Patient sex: F
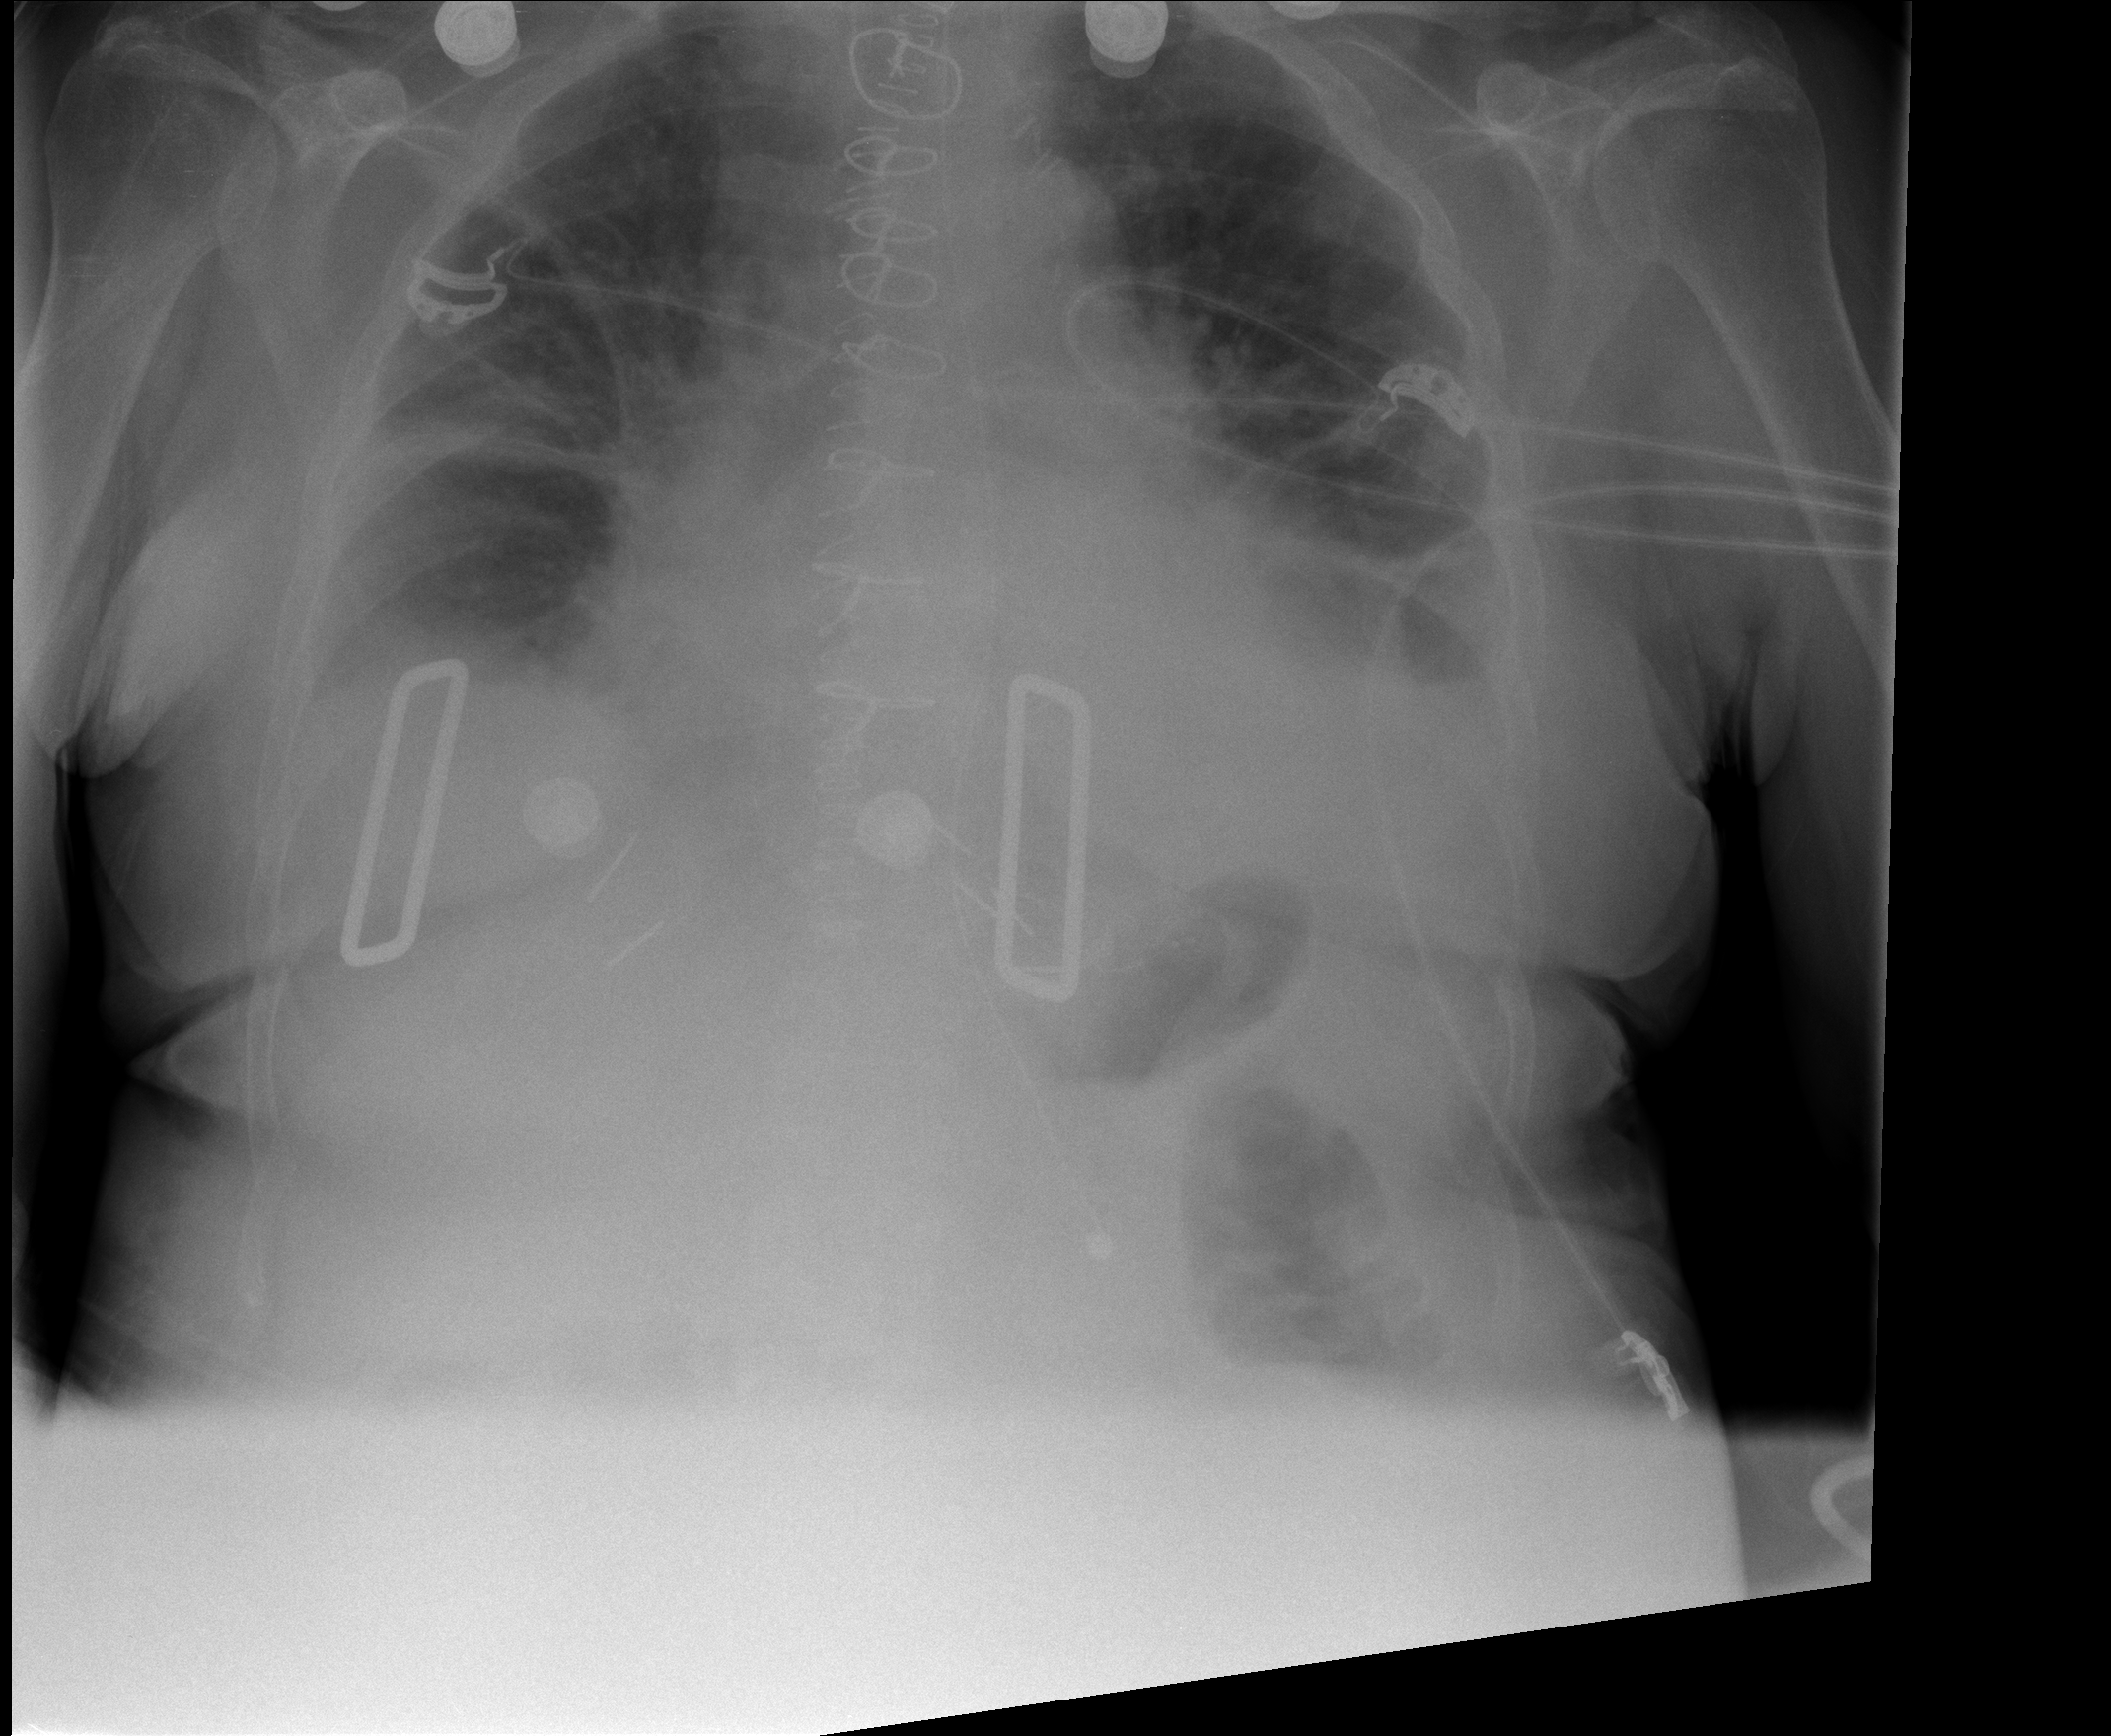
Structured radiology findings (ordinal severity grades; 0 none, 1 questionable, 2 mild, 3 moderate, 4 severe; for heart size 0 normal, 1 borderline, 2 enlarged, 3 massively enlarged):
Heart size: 2
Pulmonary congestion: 2
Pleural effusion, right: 2
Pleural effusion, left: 2
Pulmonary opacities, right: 2
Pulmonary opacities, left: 1
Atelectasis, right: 2
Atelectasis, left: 2